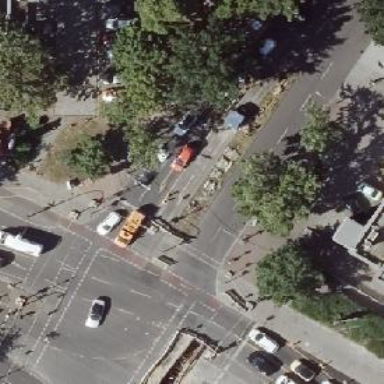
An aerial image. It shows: Road with traffic signals.